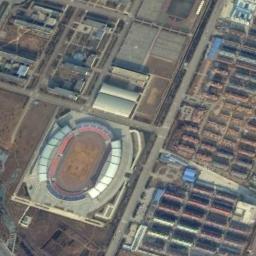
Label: stadium